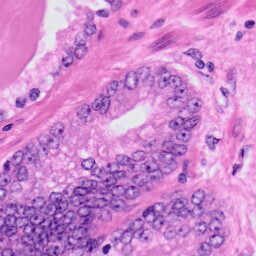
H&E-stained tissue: Prostate